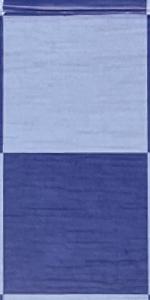
Label: Empty